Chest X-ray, PA view. Patient: 33 years old, sex F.
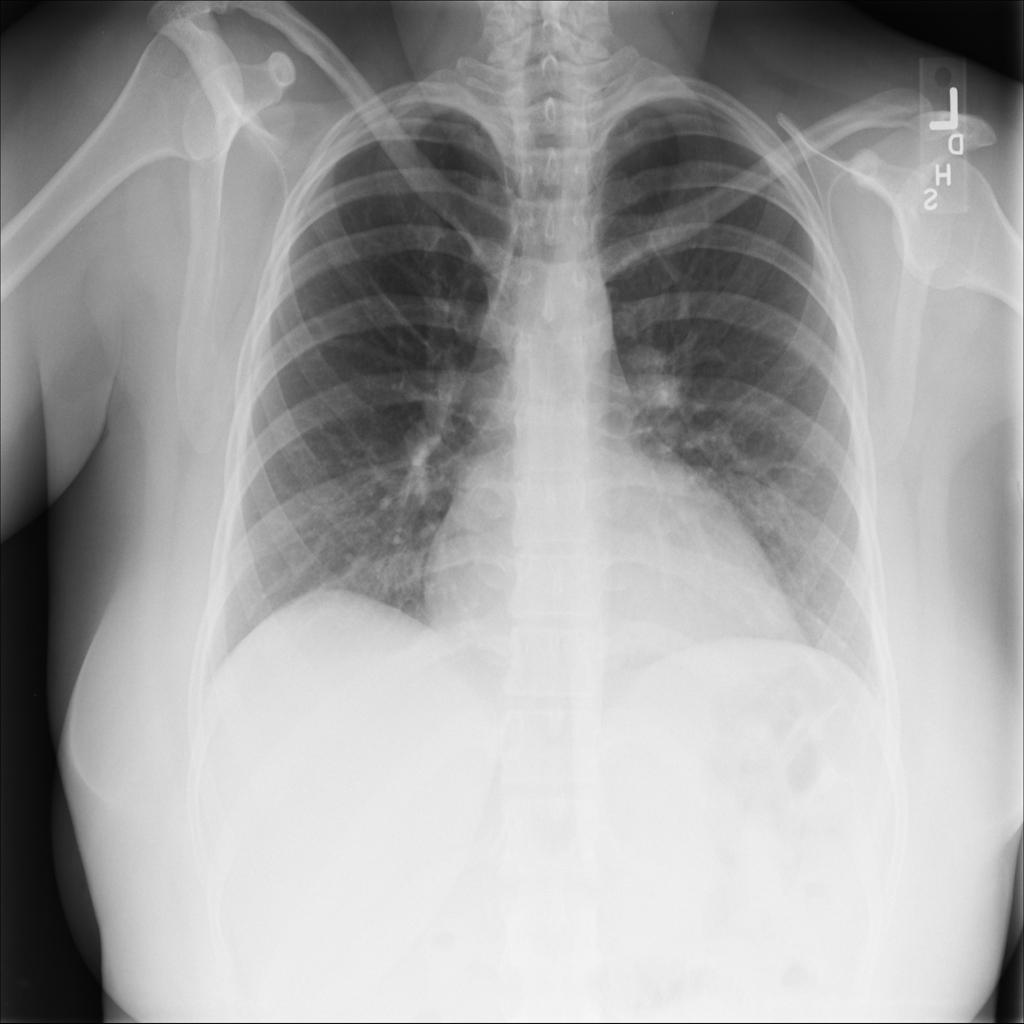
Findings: Cardiomegaly